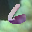
Label: 6